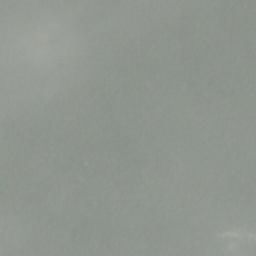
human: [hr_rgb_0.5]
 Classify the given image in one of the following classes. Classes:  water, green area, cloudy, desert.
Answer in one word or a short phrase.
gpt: cloudy